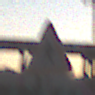
Verkehrszeichen: FussgaengerRechts
Umgebung: Outdoor, Suburban
Tageszeit: SunriseSunset
Wetter: PartlyCloudy
Licht: Natural
Jahreszeit: NotSpecified
Kontrast: LowContrast